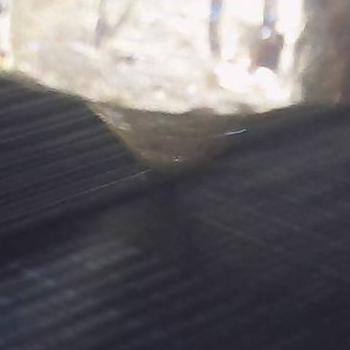
Flow rate: 59%